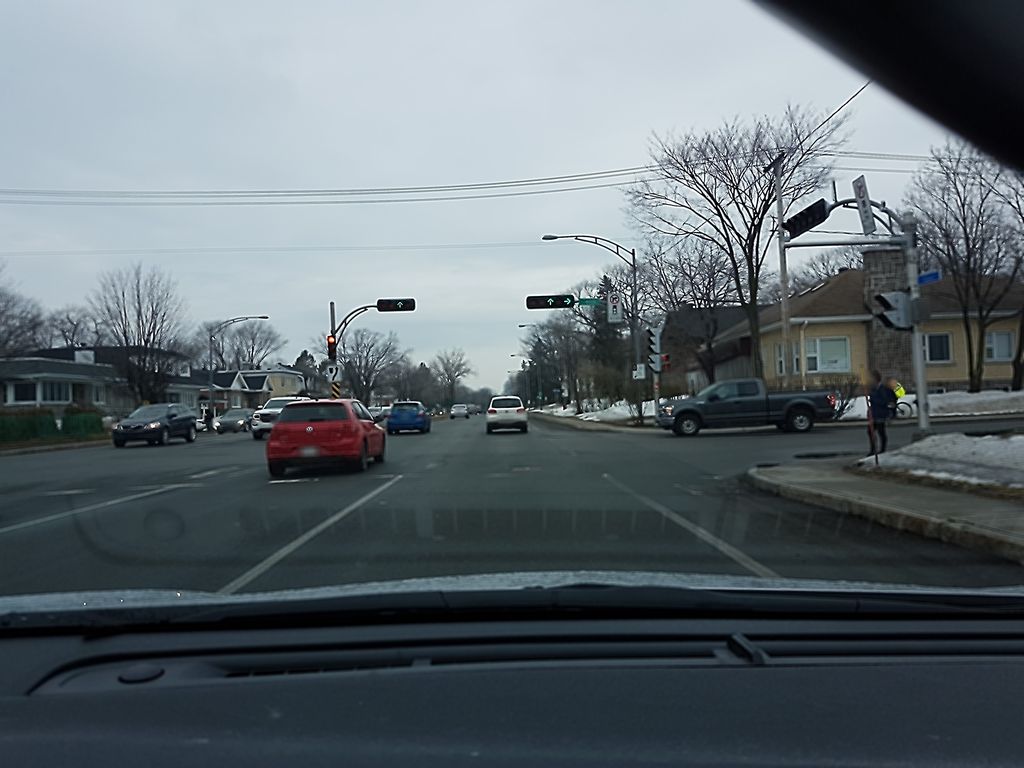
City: quebec_city